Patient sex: M
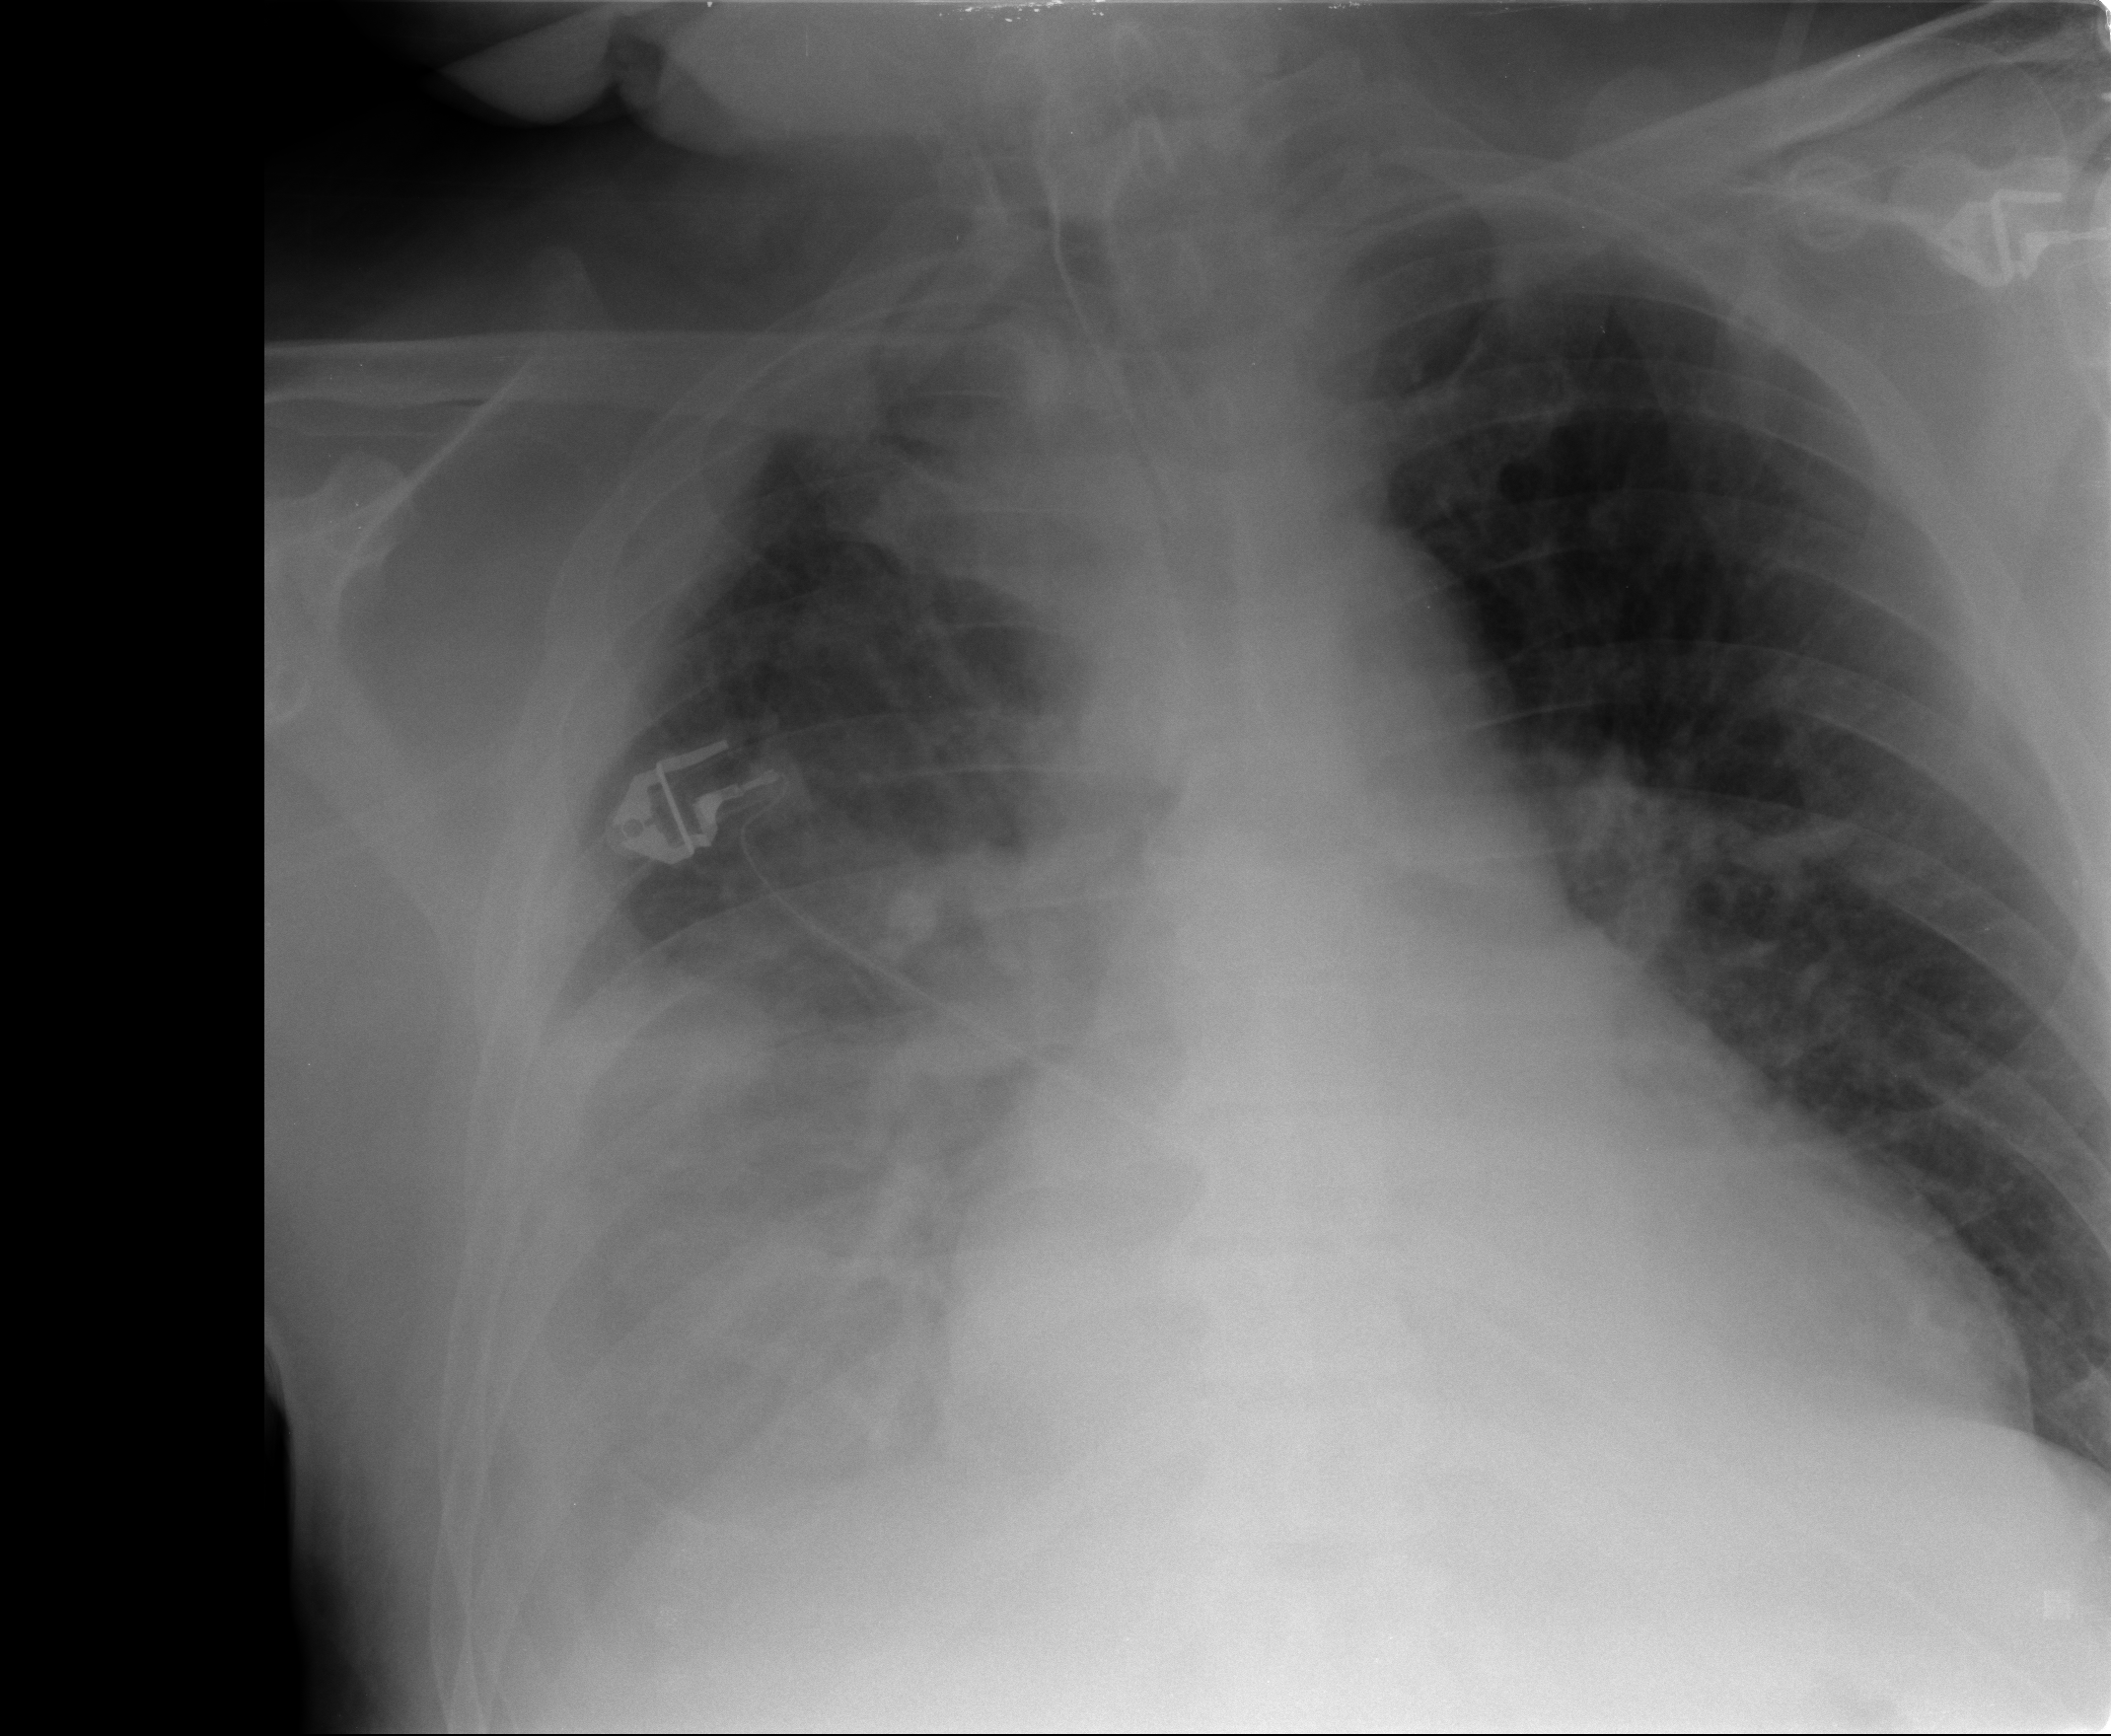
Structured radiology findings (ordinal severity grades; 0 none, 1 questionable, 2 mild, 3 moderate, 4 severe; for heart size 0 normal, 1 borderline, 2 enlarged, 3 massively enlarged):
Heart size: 2
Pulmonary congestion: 1
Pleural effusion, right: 3
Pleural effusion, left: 0
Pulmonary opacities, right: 0
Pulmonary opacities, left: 0
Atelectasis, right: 2
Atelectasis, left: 0